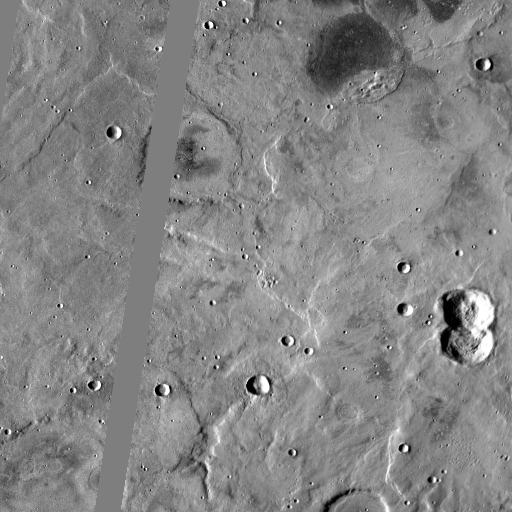
Crater classes present: Background, Other, Layered, Buried, Secondary